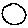
Label: circle